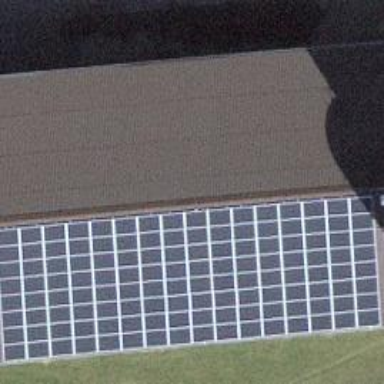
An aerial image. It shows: Solar power generator using photovoltaic method with solar photovoltaic panel types.